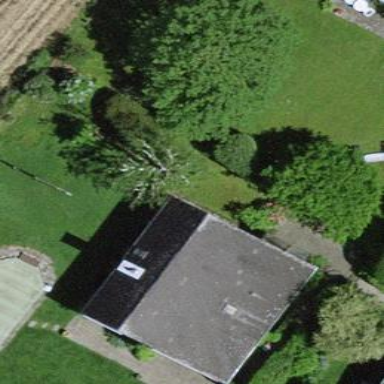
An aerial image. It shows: Simple house.